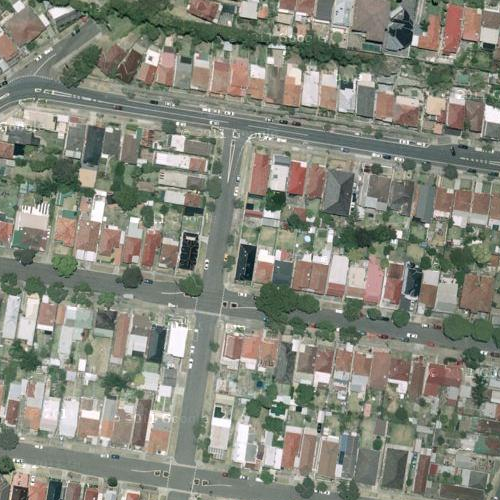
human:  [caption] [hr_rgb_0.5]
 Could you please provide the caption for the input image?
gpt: A residential area with many houses arranged neatly and divided into ractangles by some roads .

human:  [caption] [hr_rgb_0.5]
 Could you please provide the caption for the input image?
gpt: Many houses in the residential area are divided into rectangles by some roads .

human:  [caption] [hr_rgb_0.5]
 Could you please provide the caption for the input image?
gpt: Lots of houses with different colors of roofs are divided into rectangles by some roads .

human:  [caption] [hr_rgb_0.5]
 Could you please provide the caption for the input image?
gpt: Many houses are densely arranged and divided into rectangles by some roads .

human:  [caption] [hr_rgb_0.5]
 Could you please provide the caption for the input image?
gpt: Houses with different colours of roofs are divided into rectangles by some roads .